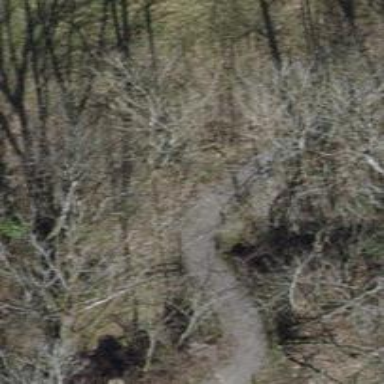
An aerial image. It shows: Path on bridge with fine gravel surface.